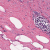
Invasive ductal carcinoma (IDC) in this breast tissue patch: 0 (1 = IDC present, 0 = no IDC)